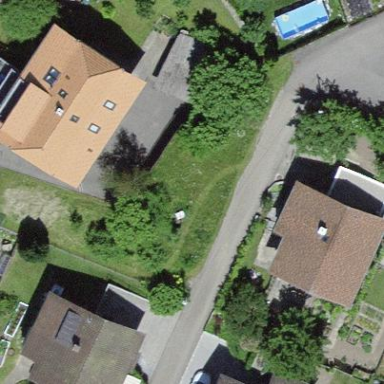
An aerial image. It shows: Garage building.